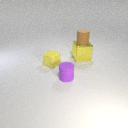
small yellow rubber cube in front of large yellow metal cube